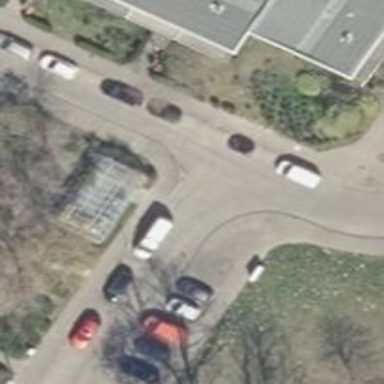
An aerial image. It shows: Concrete footway.